Field crop: maize
Growth stage: 1
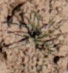
Species: lolium